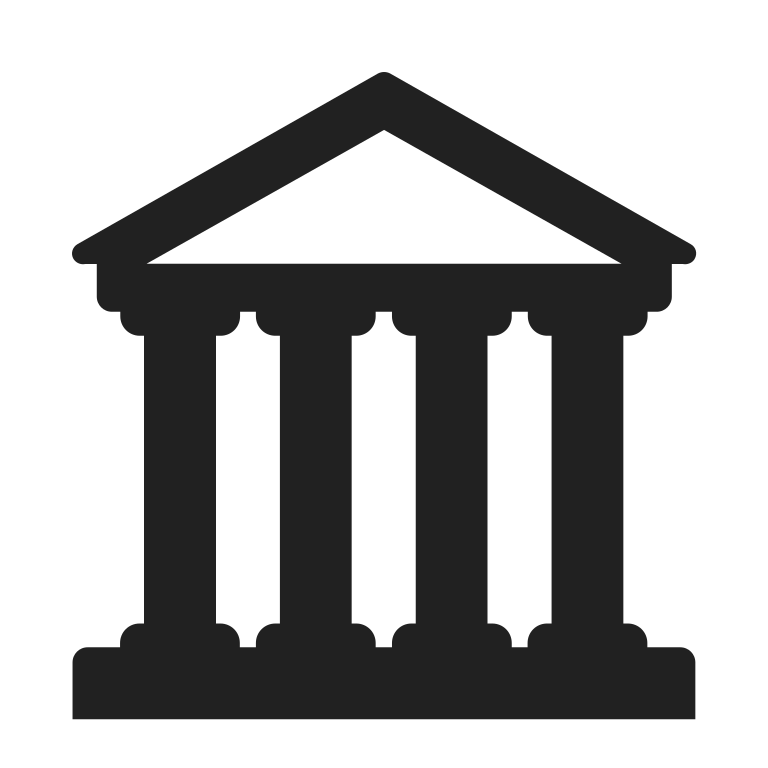
classical building high contrast